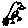
Label: bird